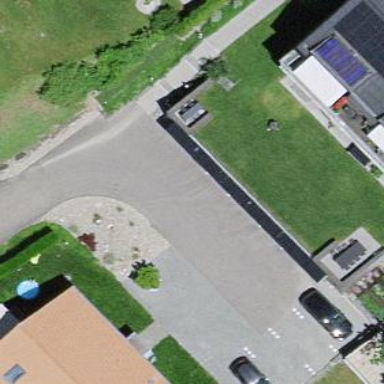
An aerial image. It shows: View of roof of building.